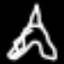
Label: The Eiffel Tower